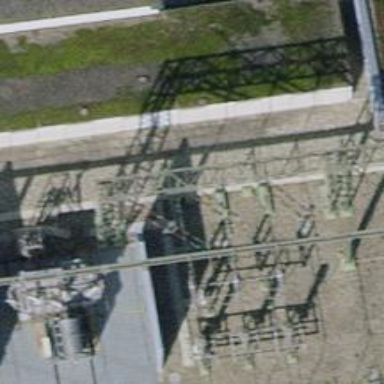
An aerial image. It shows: Insulator used in power systems.